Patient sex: M
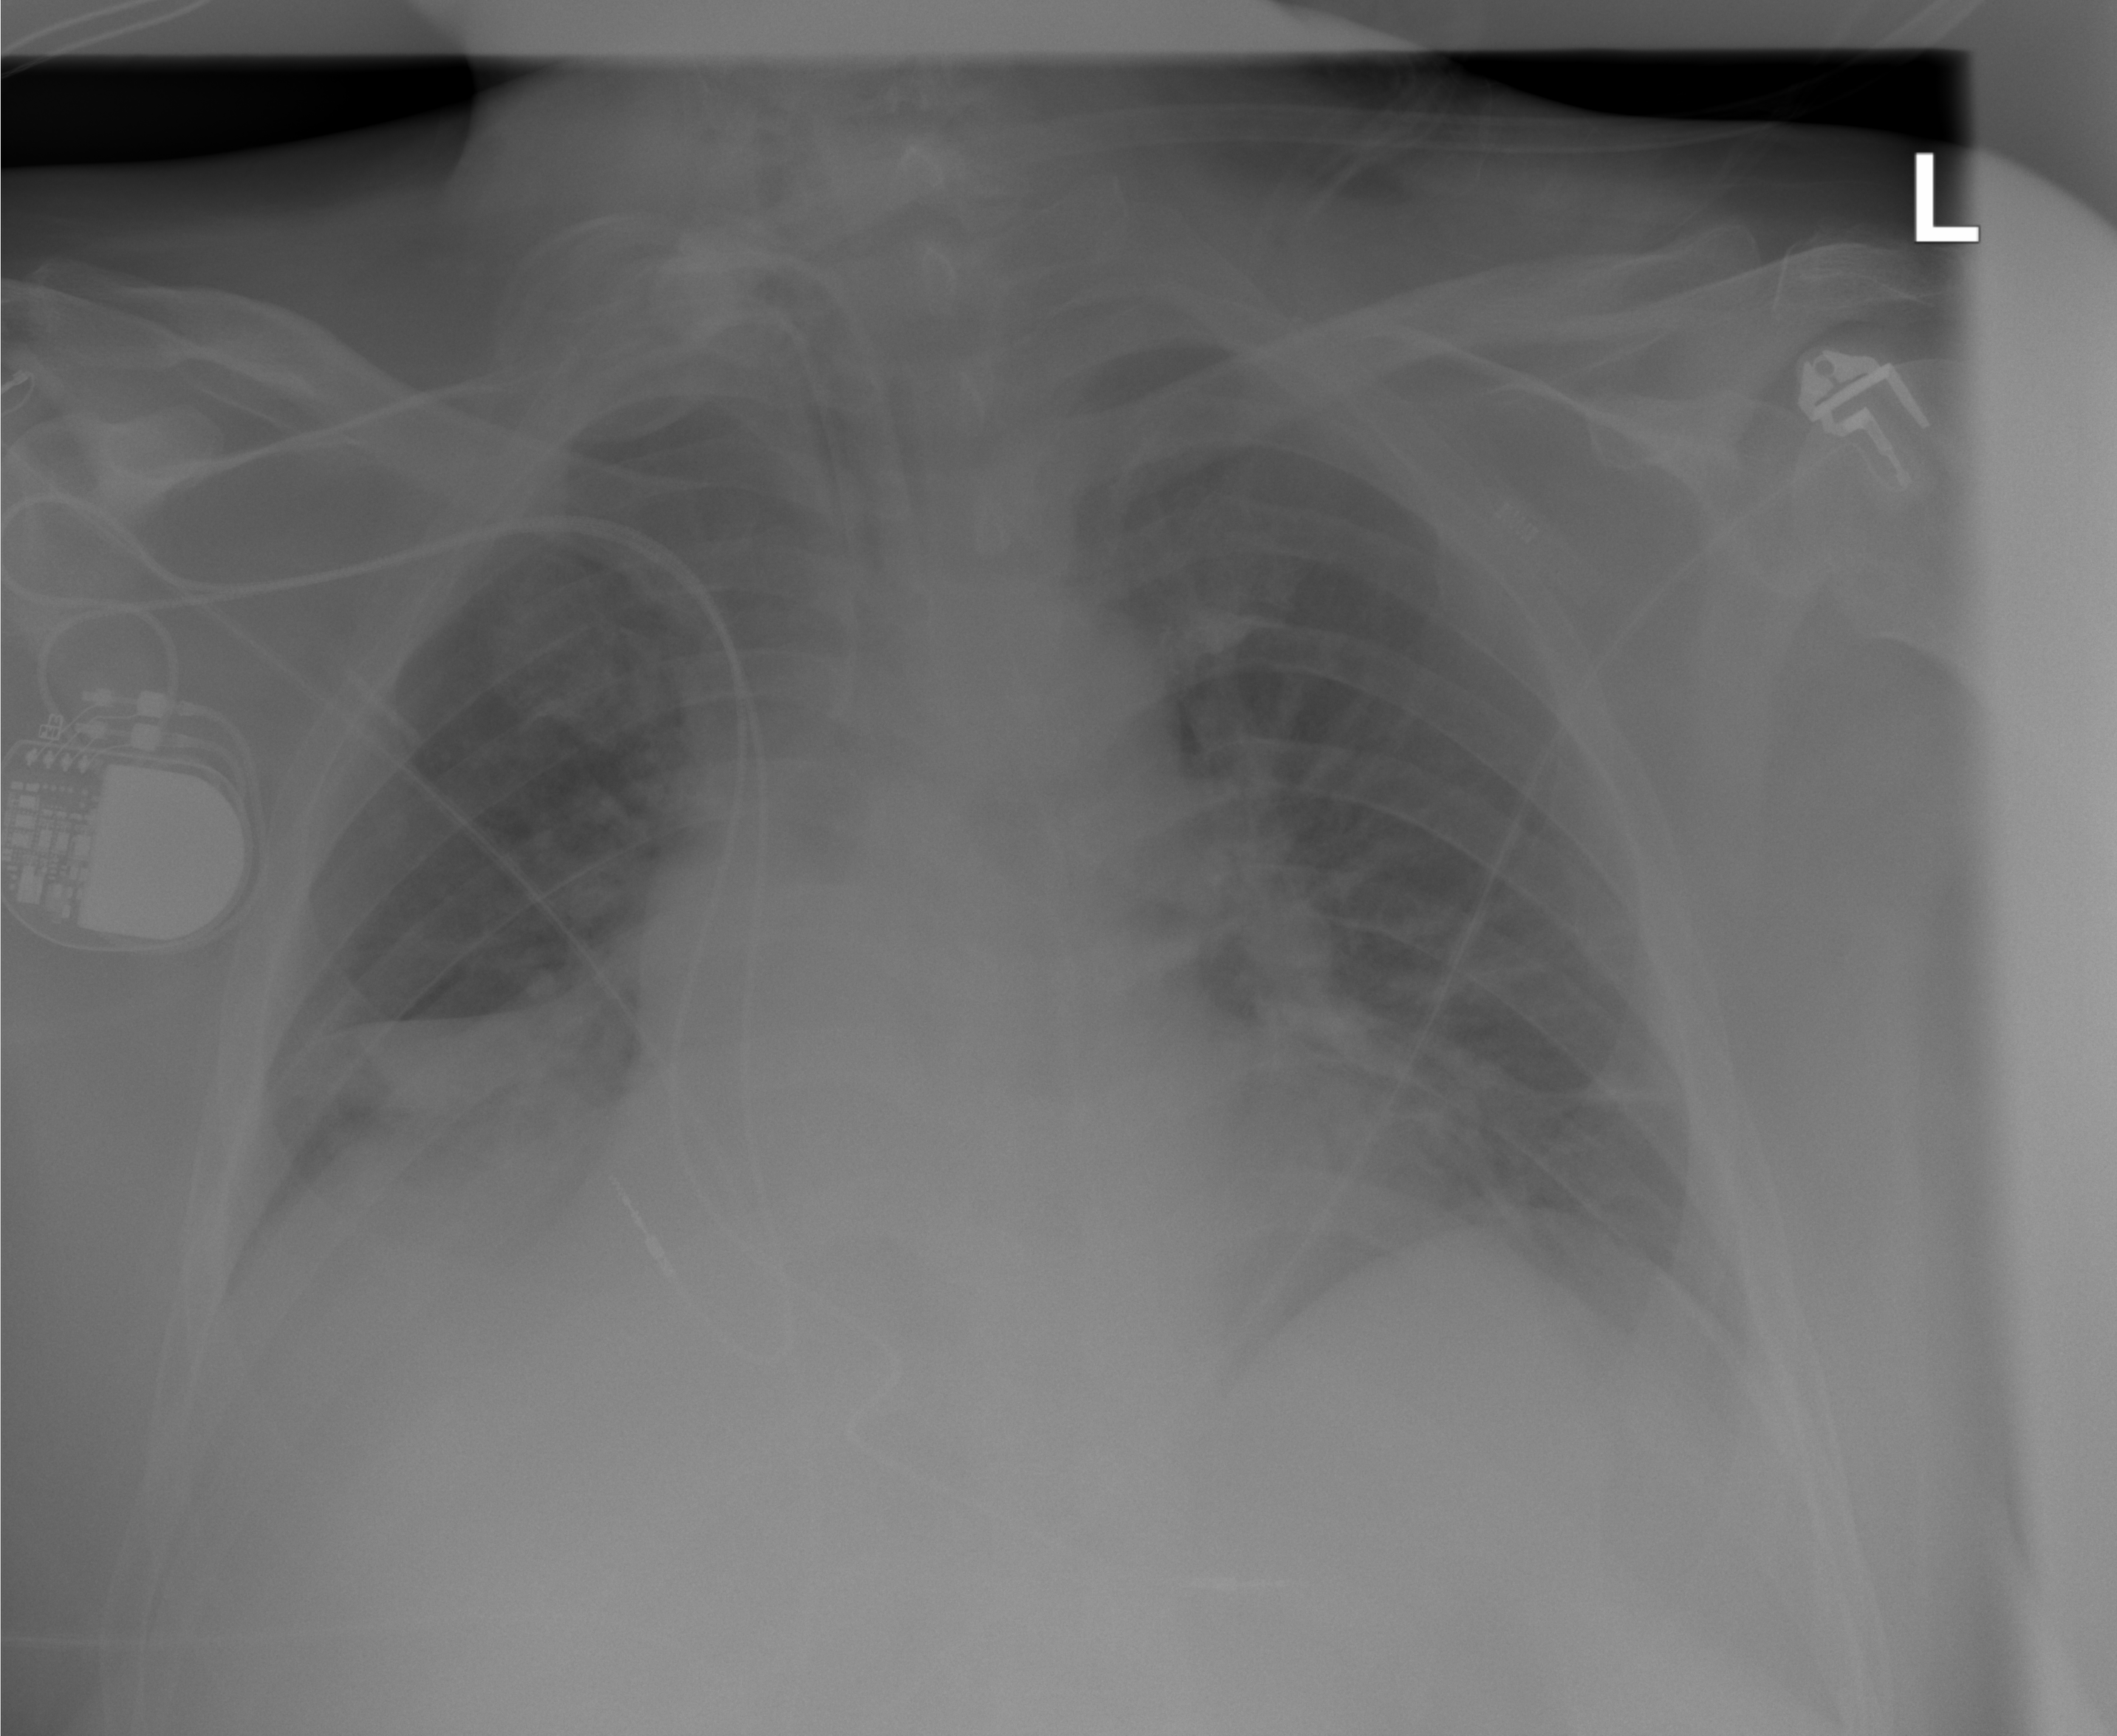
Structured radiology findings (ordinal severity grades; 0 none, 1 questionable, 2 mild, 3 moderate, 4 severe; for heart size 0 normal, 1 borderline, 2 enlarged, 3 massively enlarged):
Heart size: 2
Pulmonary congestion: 2
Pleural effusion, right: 2
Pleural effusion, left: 2
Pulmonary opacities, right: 0
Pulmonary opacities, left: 0
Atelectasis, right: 2
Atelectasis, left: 2